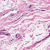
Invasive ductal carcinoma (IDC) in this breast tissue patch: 0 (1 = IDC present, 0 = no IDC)